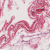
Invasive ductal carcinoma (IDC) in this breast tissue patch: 0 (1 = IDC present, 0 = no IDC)